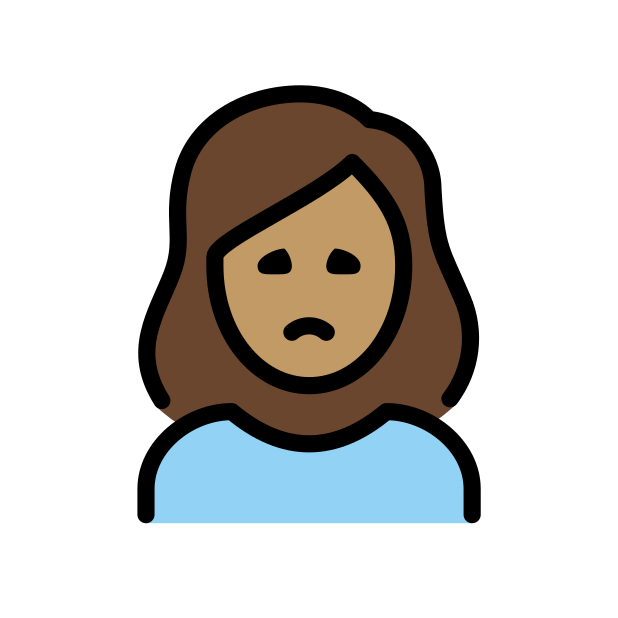
woman frowning: medium skin tone